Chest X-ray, AP view. Patient: 40 years old, sex M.
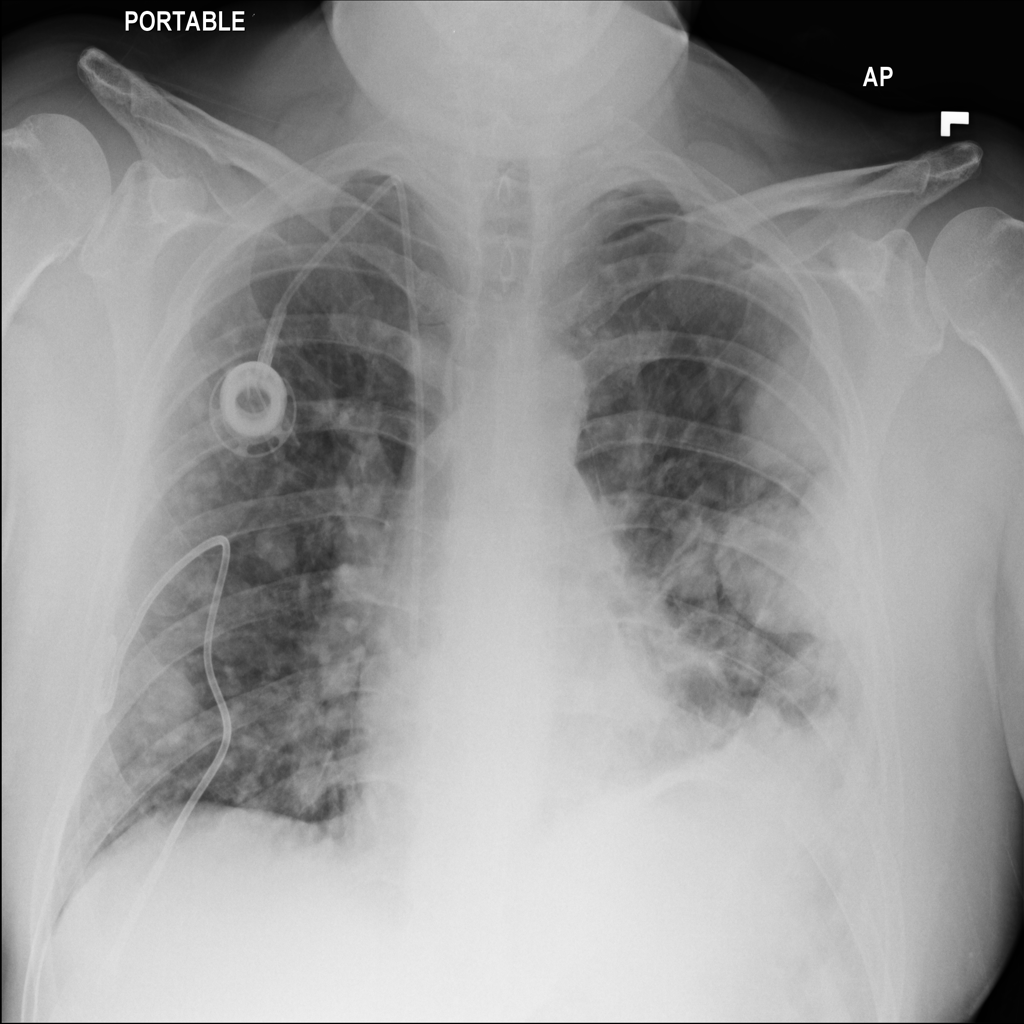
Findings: Mass, Pneumothorax